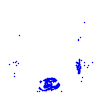
Particle: kaon